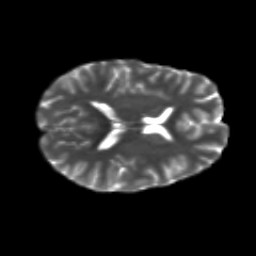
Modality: T2w
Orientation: axial
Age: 23
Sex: female
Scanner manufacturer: siemens
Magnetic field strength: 3 T
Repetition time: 8.8 s
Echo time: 0.085 s